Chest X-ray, AP view. Patient: 42 years old, sex M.
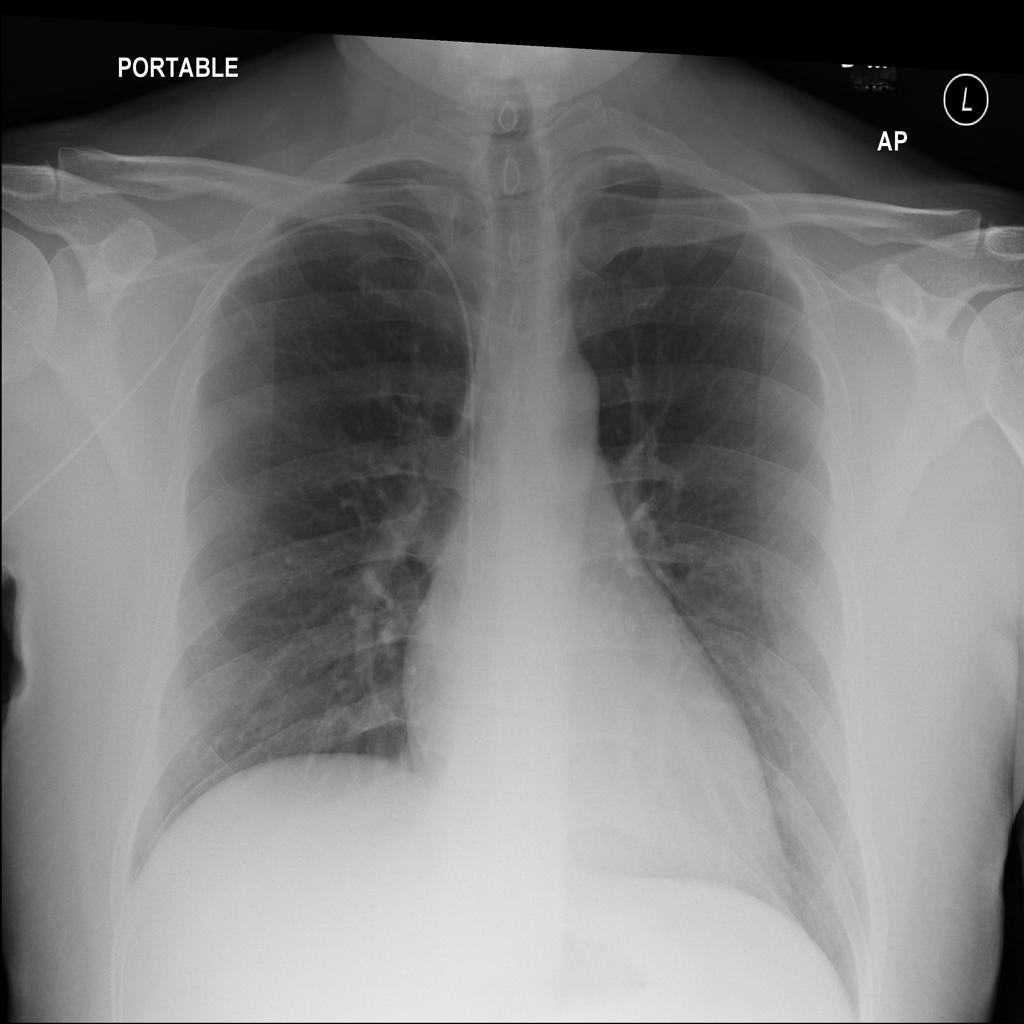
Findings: No Finding